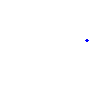
Particle: proton